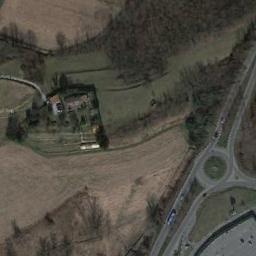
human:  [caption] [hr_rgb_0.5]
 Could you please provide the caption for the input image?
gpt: There are many trees beside the roundabout .

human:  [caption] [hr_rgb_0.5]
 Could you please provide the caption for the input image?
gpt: There are several moving vehicles on the road at the roundabout, And there are some buildings and a large area of ​​farmland around the roundabout .

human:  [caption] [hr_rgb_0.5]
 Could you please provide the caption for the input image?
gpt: The roundabout with three exits and entrances is in the clearing and some houses are next to the roundabout .

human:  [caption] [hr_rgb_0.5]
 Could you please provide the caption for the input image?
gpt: The roundabout is on the bare land next to buildings and trees .

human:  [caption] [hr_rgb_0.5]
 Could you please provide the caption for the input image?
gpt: There are some bare land and brown trees beside the roundabout .